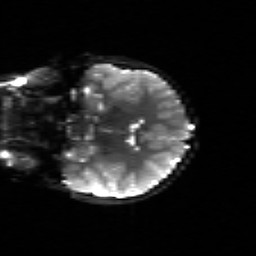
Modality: sbref
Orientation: coronal
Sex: male
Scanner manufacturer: siemens
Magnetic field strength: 3 T
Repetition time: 5 s
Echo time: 0.071 s